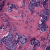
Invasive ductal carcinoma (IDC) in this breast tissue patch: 1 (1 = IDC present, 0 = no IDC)